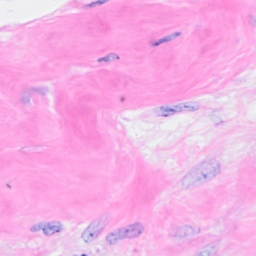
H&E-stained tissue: Breast